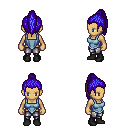
a pixel art fantasy rpg character, female body template, human, tanned skin, blue vest, metal pants, blue long topknot hairstyle, black shoes, four views (front, back, left, right), 2x2 character sprite sheet, small pixel art, hard edges, no anti-aliasing